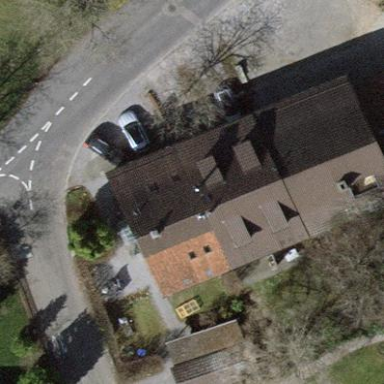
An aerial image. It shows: Terrace building.